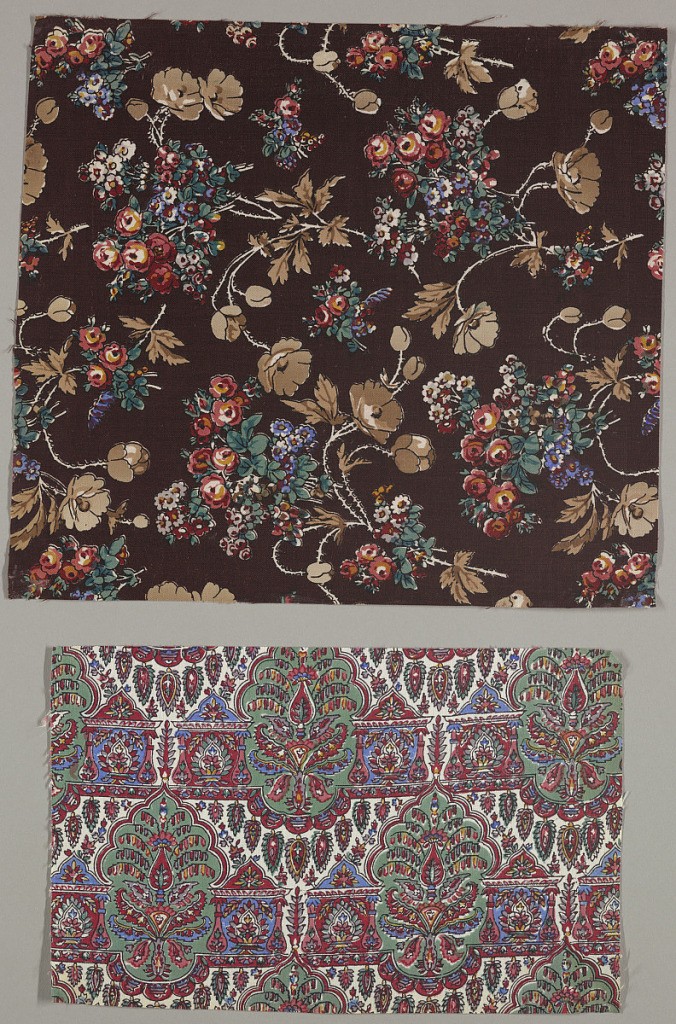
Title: Textile
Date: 19th century
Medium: printed
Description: One of seven pages from a printed fabric sample book.